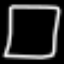
Label: square